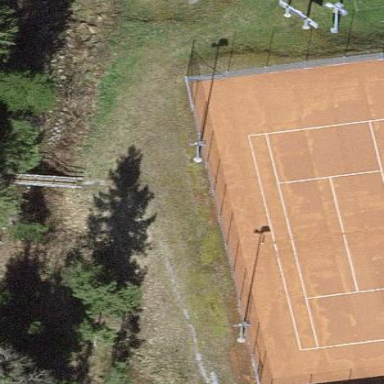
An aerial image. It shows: Tennis court on pitch designated for leisure land.